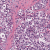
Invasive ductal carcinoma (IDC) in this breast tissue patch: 1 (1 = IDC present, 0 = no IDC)